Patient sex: F
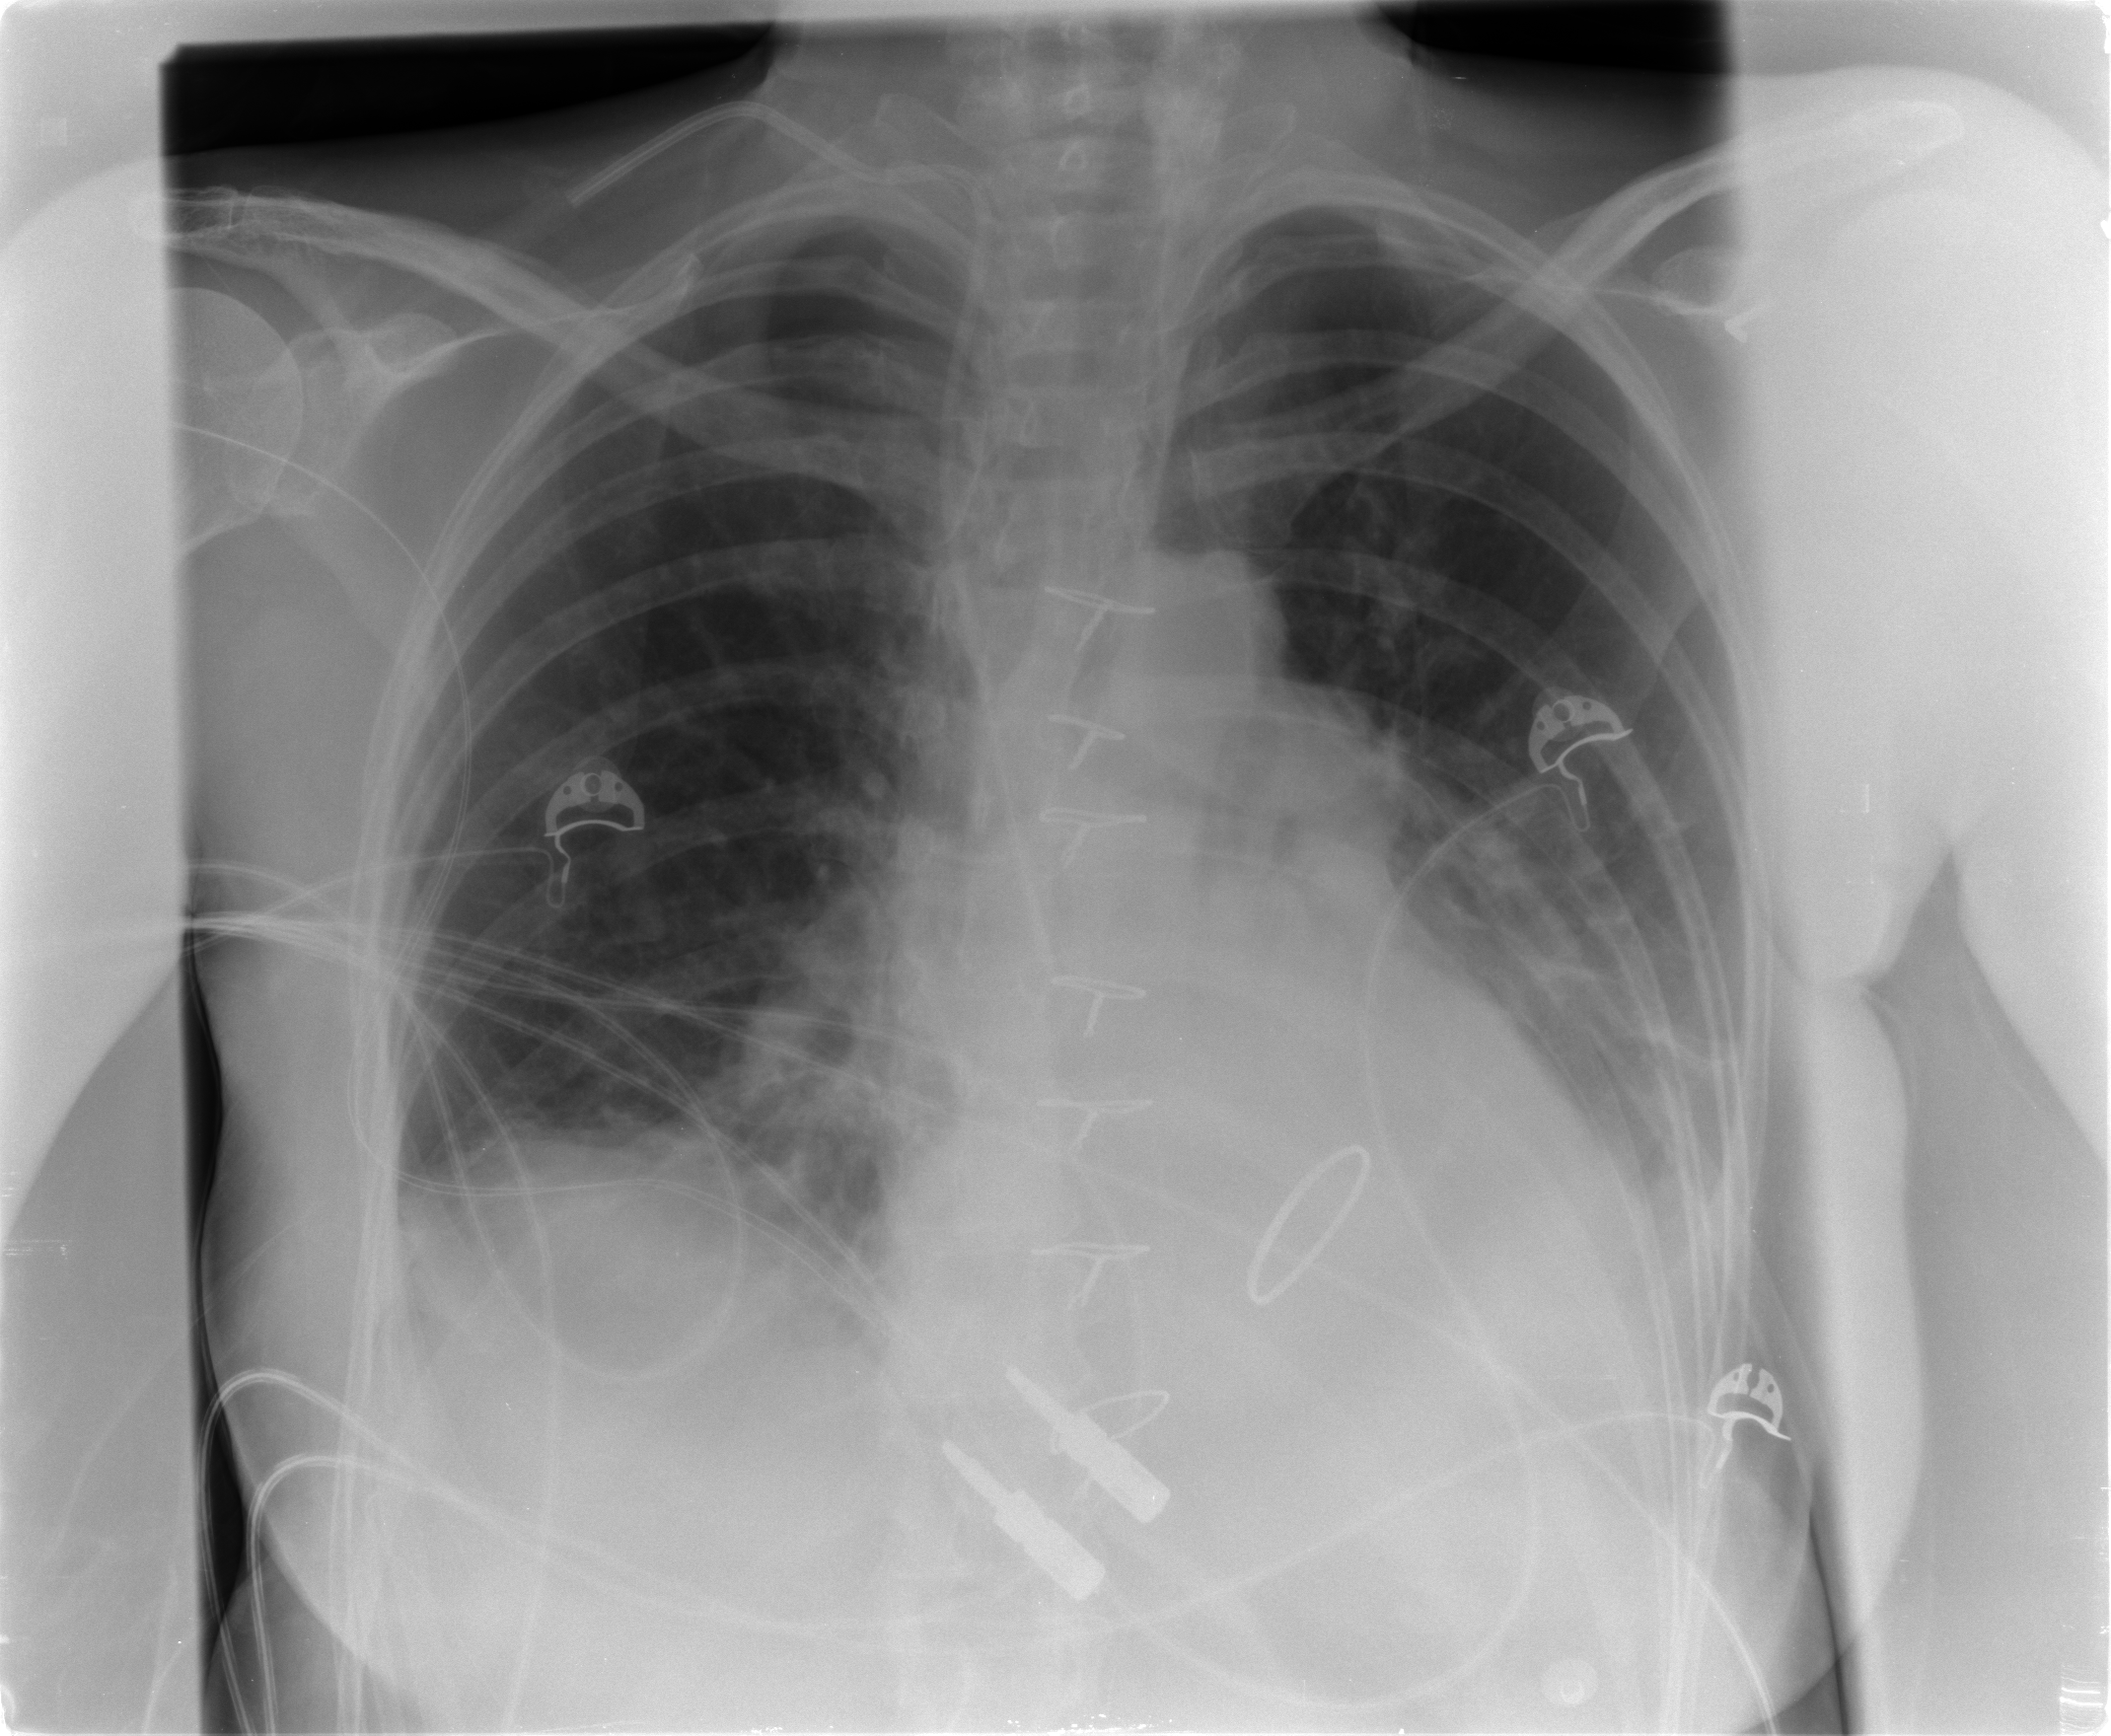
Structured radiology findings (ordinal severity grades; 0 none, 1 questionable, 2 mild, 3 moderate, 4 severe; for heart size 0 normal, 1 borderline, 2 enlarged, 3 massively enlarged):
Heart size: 0
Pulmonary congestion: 0
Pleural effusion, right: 1
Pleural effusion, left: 2
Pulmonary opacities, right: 0
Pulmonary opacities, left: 1
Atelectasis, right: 2
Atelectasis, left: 2